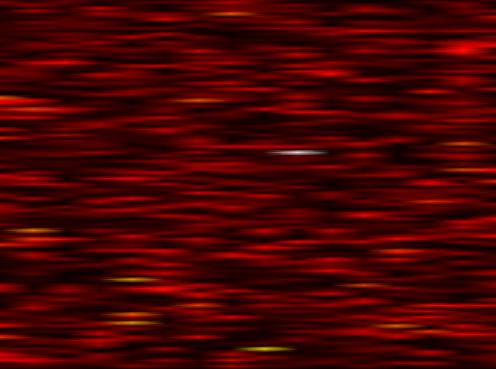
Label: UFMC